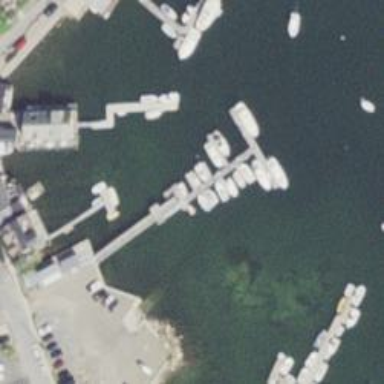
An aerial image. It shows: Man-made pier.